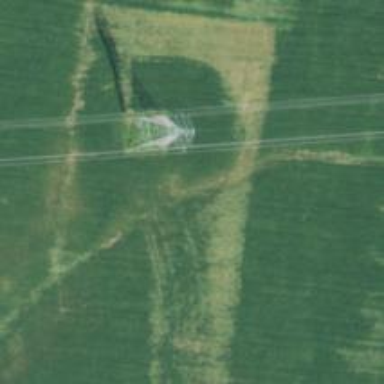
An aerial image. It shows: Lattice structure tower.